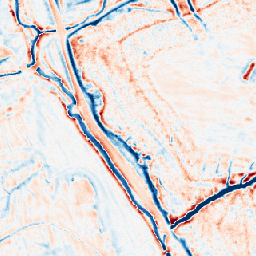
Category: edge_preserving
Decomposition family: bilateral
Decomposition parameters: d: 15
sigma_color: 25
sigma_space: 25
Upsampling method: nearest
Upsampling parameters: scale: 8
Upsampling scale: 8